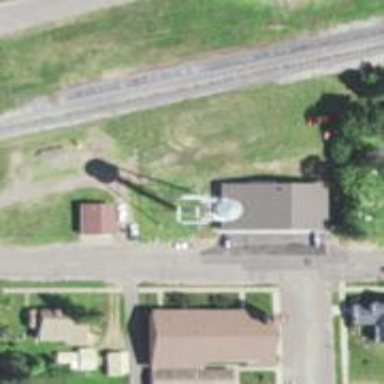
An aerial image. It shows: Water tower that is man-made.